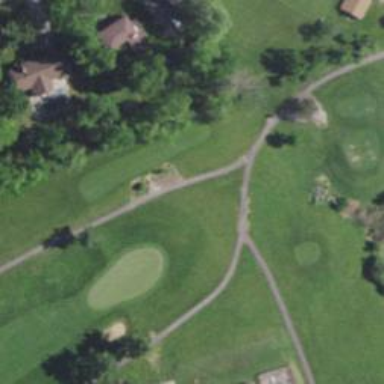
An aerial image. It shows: Path designated for golf carts.